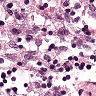
Metastatic tissue present: no